Field crop: maize
Growth stage: 1
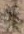
Species: salsola